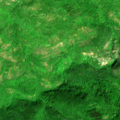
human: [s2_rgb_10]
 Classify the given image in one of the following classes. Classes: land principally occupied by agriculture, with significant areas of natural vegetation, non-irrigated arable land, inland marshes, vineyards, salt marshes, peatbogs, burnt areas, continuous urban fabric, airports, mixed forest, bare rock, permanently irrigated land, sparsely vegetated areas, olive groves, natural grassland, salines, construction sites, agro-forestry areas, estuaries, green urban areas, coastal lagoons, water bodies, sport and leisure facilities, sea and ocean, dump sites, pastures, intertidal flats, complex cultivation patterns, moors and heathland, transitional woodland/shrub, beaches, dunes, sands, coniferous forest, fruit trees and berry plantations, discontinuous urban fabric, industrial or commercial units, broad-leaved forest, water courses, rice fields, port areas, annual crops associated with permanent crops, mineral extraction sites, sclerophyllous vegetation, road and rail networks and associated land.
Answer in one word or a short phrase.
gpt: land principally occupied by agriculture, with significant areas of natural vegetation, broad-leaved forest, transitional woodland/shrub